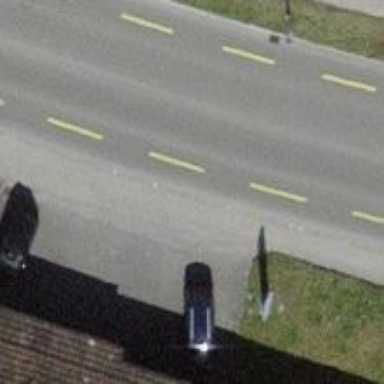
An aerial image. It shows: Sidewalk along the footway.